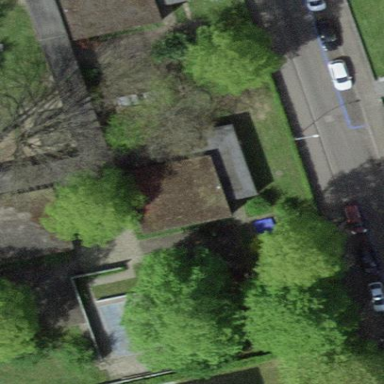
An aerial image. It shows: Kindergarten building.